Aerial crown-view tile of a tropical tree (Barro Colorado Island, Panama), acquired 20250414:
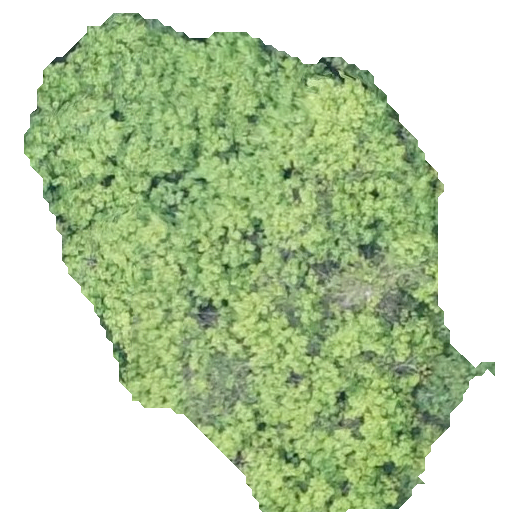
Species: Apeiba membranacea
GBIF accepted scientific name: Apeiba membranacea
Crown area: 225.827 m²